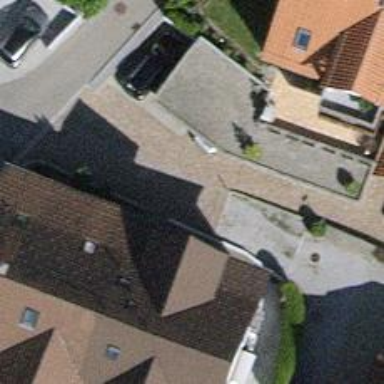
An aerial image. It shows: Driveway made of sett.